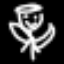
Label: angel